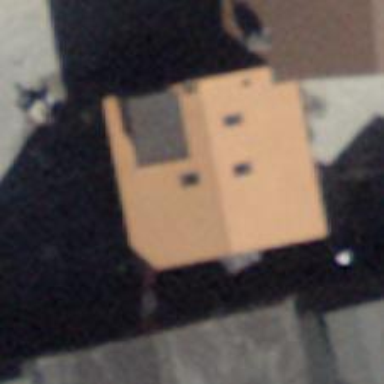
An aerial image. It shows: Fast food establishment.